Question: When attempting the enter into Design mode (after double-clicking the form) ''
error appears. If I ignore and continue, then the compile fails on the wholesome. There are no specific pointers what to correct except giant exception message.

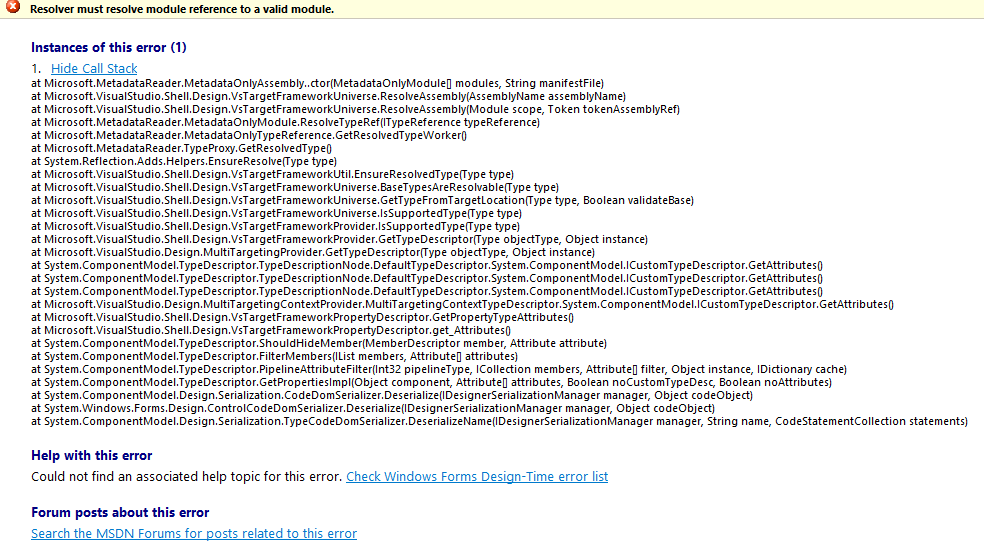
Answer: So, what I did is I just by excluding (manually) Designer.cs file and re-including it
again, it all worked flawlessly. Obviously compiler can't handle obsolete chunks of data
so it resides until the manual re-inclusion.